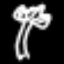
Label: palm tree